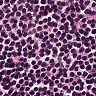
Metastatic tissue present: no